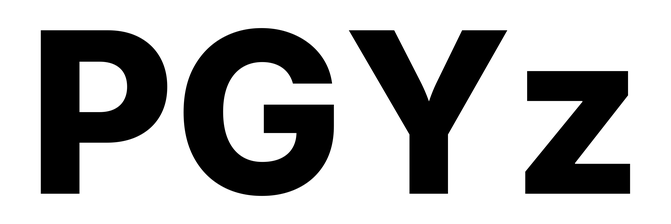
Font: Inter_ExtraBold